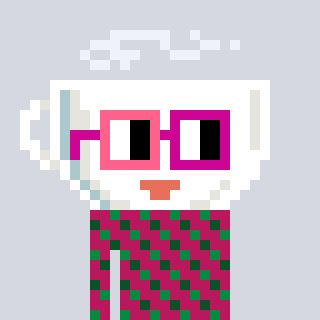
a pixel art character with square pink and red glasses, a mug-shaped head and a darkpink-colored body on a cool background